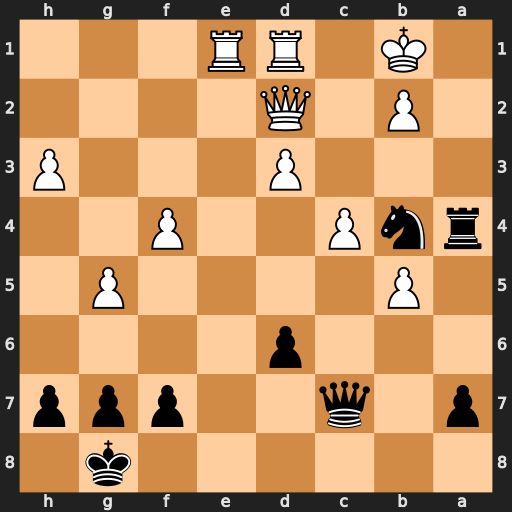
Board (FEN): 6k1/p1q2ppp/3p4/1P4P1/rnP2P2/3P3P/1P1Q4/1K1RR3
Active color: b
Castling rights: -
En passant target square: -
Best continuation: Ra1+ Kxa1 Qa5+ Kb1 Qa2+ Kc1 Qa1#